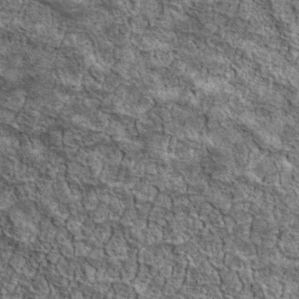
Label: non_frost